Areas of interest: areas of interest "Daming Stainless Steel Market"
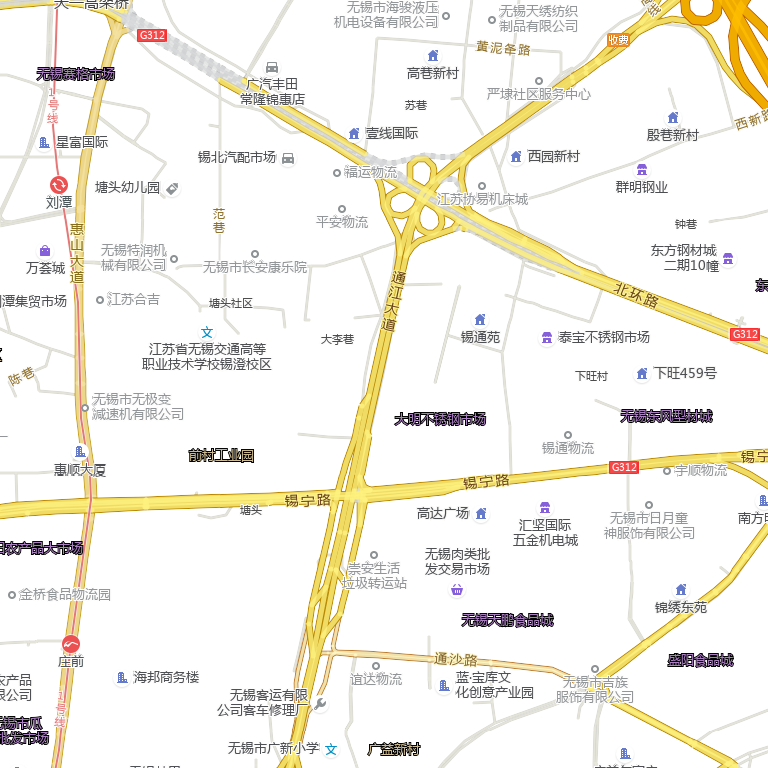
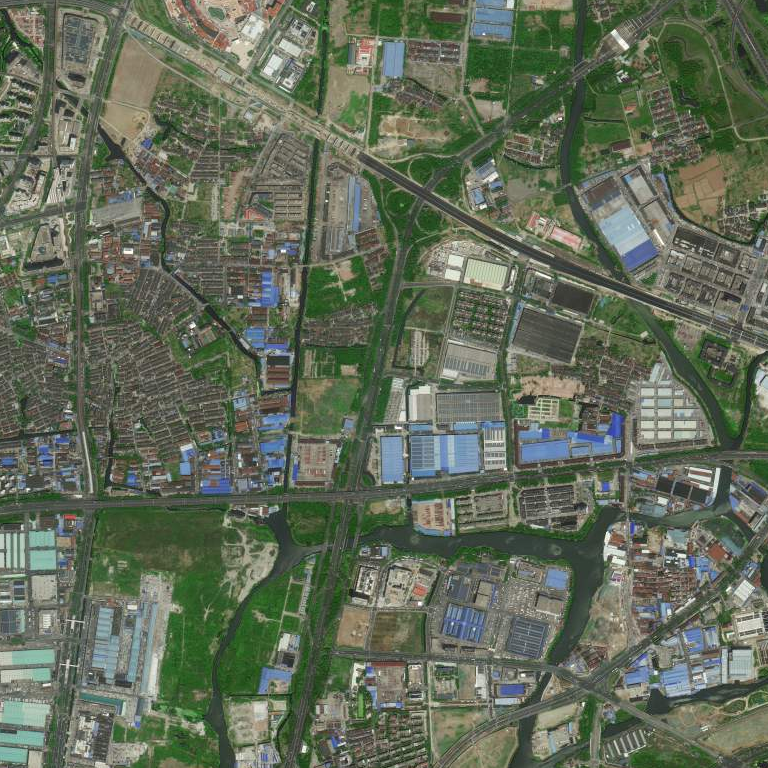